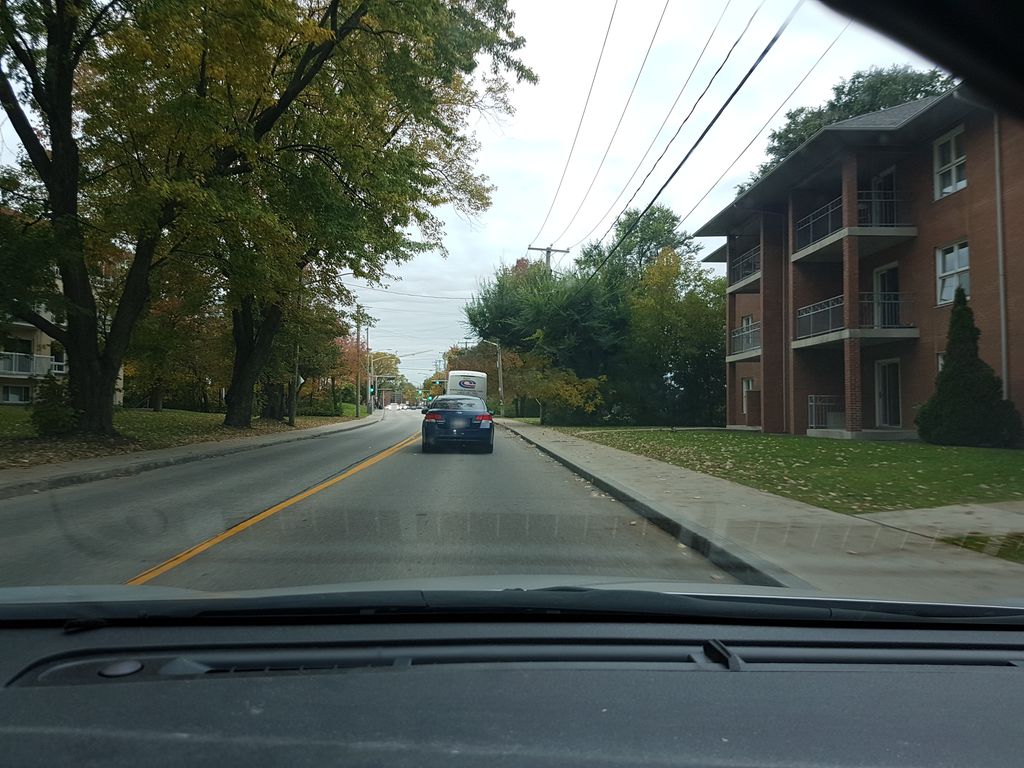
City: quebec_city